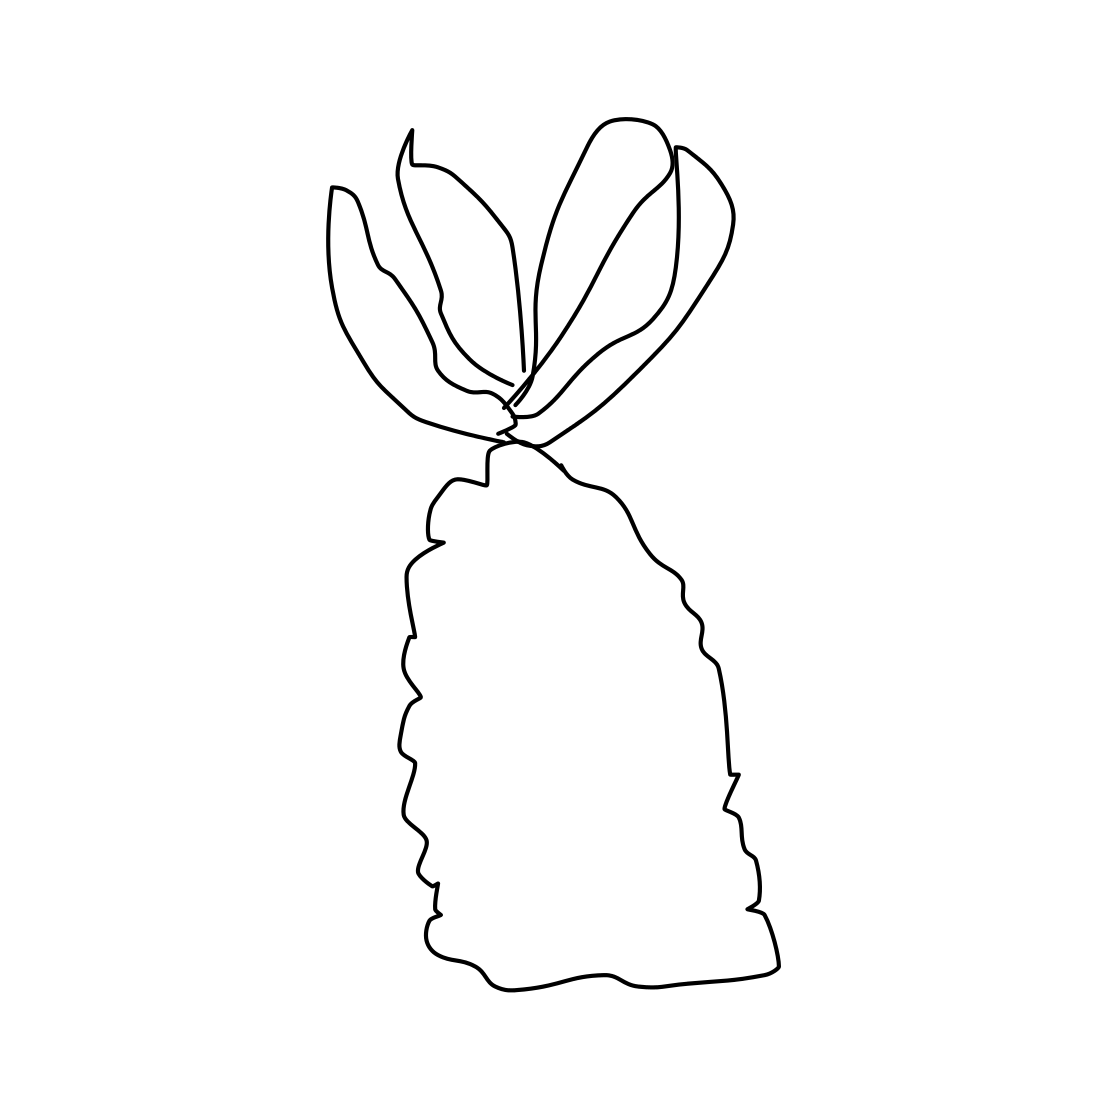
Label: pineapple